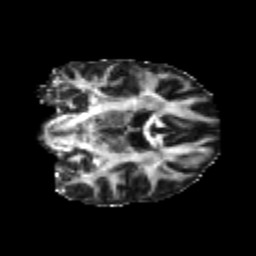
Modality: FA
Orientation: coronal
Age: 25
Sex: male
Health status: healthy
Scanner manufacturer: philips
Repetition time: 7.391 s
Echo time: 0.08599 s